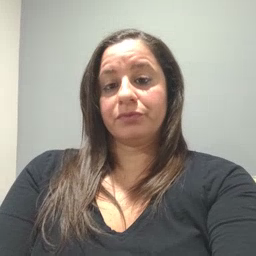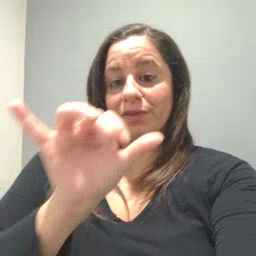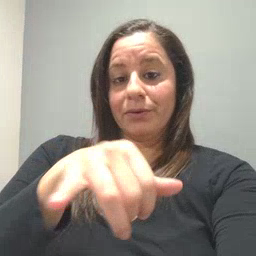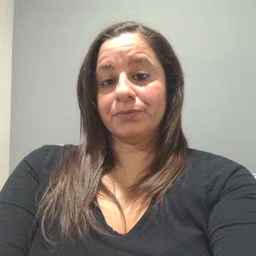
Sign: that